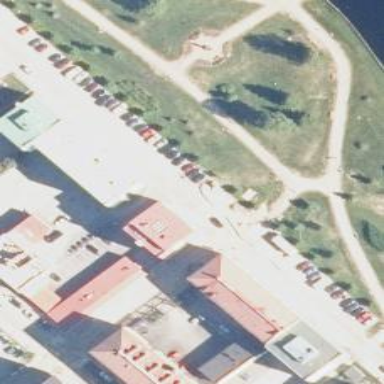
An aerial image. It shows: Parking area with right-angle alignment.